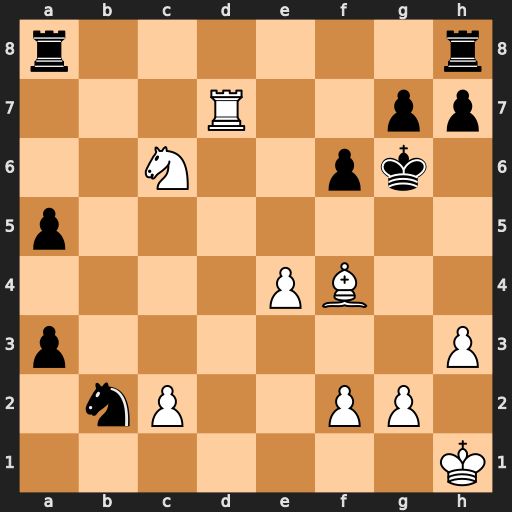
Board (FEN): r6r/3R2pp/2N2pk1/p7/4PB2/p6P/1nP2PP1/7K
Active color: w
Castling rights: -
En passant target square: -
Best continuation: Ne7+ Kf7 Nf5+ Ke8 Re7+ Kf8 Bd6 Ra6 Bxa3